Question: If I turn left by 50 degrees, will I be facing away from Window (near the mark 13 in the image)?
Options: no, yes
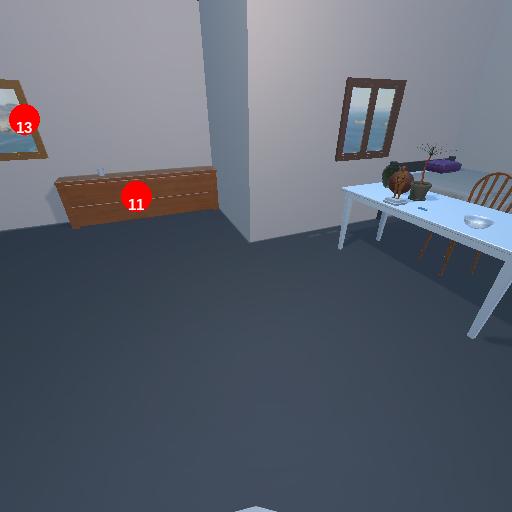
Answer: no